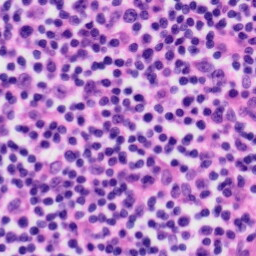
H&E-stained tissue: Tonsil